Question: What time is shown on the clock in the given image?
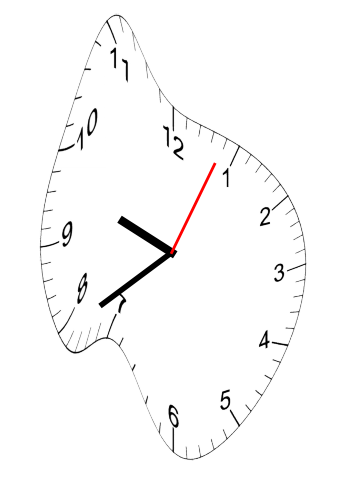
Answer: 09:39:04